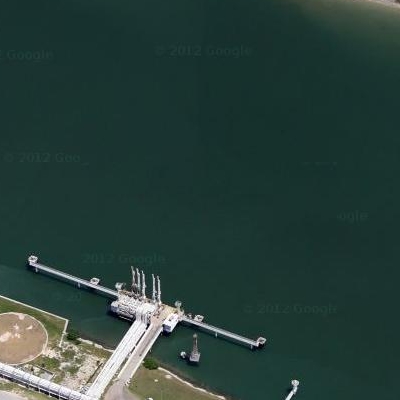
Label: dRiverLake